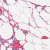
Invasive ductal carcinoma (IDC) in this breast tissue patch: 0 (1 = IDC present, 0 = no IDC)